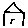
Label: house